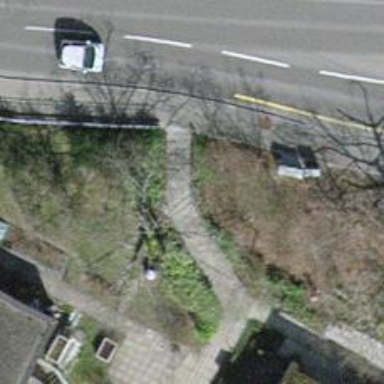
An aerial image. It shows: Set of concrete steps.